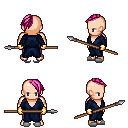
a pixel art fantasy rpg character, male body template, human, light skin, blue robe, magenta pants, pink long mohawk hairstyle, gold gloves, white slippers, spear, four views (front, back, left, right), 2x2 character sprite sheet, small pixel art, hard edges, no anti-aliasing